Question: Can anyone help me understand why the displayed labels for a TListView are truncated with an ellipsis at program startup, but are completely displayed after switching to vsIcon and back
again? I don't want any truncation or ellipse...
Edit 1: Columns[0].AutoSize is TRUE, MaxWidth is 50, Width is 50.
Edit 2: Left hand screen capture corrected so source text is the same as the right side's.
TIA

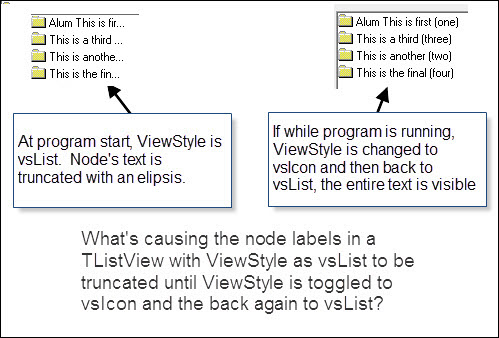
Answer: Peter Below posted an answer on the Embarcadero forum (<URL>.
Synopsis is to manually set the column width:
'''
Uses CommCtrl;
ListView_SetColumnWidth( listview.handle, 0, NewWidthOfColumnInPixels );
'''